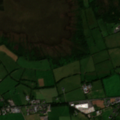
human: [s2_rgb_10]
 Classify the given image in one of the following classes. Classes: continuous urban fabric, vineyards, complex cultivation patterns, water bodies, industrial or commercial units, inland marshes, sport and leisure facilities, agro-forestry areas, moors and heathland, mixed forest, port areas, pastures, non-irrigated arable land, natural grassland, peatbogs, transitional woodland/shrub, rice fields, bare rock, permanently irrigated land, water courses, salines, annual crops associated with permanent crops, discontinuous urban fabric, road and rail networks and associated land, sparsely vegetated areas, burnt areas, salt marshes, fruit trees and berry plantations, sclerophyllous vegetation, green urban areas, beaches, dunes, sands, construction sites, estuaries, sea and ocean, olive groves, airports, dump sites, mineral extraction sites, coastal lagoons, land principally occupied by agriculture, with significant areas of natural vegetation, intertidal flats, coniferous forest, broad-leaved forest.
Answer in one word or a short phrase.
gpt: discontinuous urban fabric, pastures, peatbogs